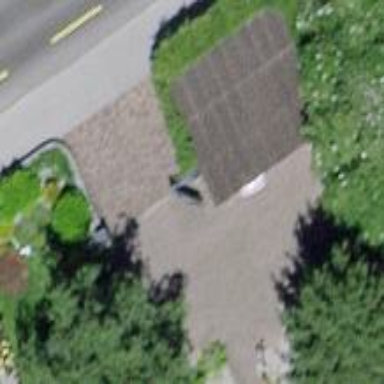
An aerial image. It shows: Garage building.